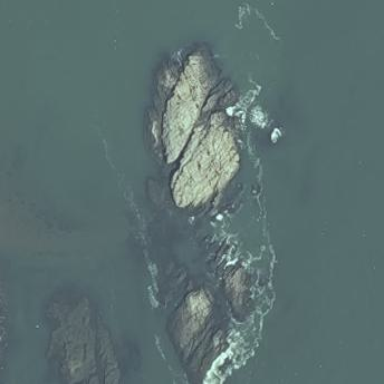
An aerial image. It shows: Island with natural coastline.